Question: I am currently creating a practice website for my Arma 2 Unit (88th Airborne Divsion), I have created a simple navigation bar using table headers hyperlinked, however the space between the table headers is dependant on how long the word is. Is there a way of making equal space between the headers?
HTML CODE:
'''
<!DOCTYPE html PUBLIC "-//W3C//DTD XHTML 1.0 Transitional//EN" "http://www.w3.org/TR/xhtml1/DTD/xhtml1-transitional.dtd">
<html xmlns="http://www.w3.org/1999/xhtml">
<head>
<meta http-equiv="Content-Type" content="text/html; charset=utf-8" />
<title>88th Airborne Division</title>
<link href="style.css" rel="stylesheet" type="text/css" />
</head>
<body>
<div id="container">
<div id="banner"><img src="images/logo.png" width="680" height="125" alt="logo" /></div>
<div id="navbar"><table width="680" border="0">
<tr>
<th>Home</th>
<th>About Us</th>
<th>Members</th>
<th>Apply</th>
</tr>
</table>
</div>
</div>
</body>
</html>
'''
CSS CODE:
'''
*{
margin:0;
}
#container {
height: 100%;
width: 100%;
}
#banner {
height: 125px;
width: 680px;
margin-left:auto;
margin-right:auto;
}
#navbar {
background-color:#333;
width: 680px;
height:25px;
margin-right: auto;
margin-left: auto;
text-align:center;
}
th{
border-right-width:medium;
border-right-color:#000;
border-right-style:groove;
}
'''

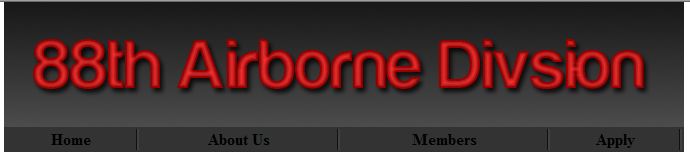
Answer: Because of 'table width=680', you can put in CSS'tr{ width: 170px; }', or, you can change 'th' in CSS
'''
tr{
position: relative; /* you may put it out, maybe it will work without it */
}
th{
border-right-width:medium;
border-right-color:#000;
border-right-style:groove;
width: 25%;
}
'''
which gives you more flexible sizing. Also, I don't know if you have any additional borders or margins. If so, 'td's will not fit in that 25% (because dimension is measured without margin, padding and border), so play with it (lower percentage until you get the right look).